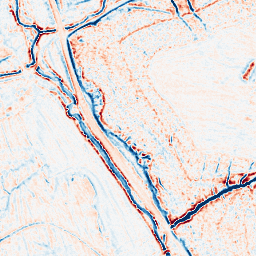
Category: edge_preserving
Decomposition family: bilateral
Decomposition parameters: d: 9
sigma_color: 75
sigma_space: 50
Upsampling method: sinc_hamming
Upsampling parameters: scale: 2
kernel_size: 4
Upsampling scale: 2